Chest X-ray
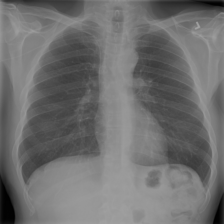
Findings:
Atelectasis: negative
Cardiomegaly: negative
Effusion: negative
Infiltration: negative
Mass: negative
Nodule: negative
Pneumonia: negative
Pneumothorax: negative
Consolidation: negative
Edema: negative
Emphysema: positive
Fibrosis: negative
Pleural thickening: negative
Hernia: negative